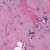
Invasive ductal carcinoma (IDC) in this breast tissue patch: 1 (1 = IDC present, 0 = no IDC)